Aerial crown-view tile of a tropical tree (Barro Colorado Island, Panama), acquired 20241014:
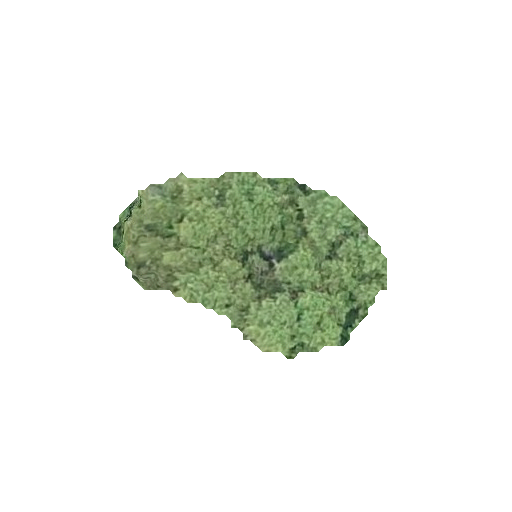
Species: Protium stevensonii
GBIF accepted scientific name: Tetragastris panamensis
Crown area: 53.21 m²